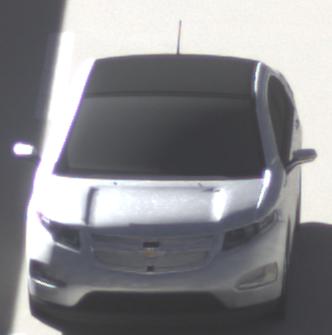
Make: Chevrolet
Model: Volt
Detailed model: Volt
Model produced from: 2011/11
Model produced until: 2014/08
Doors: 5
Color: white
Road condition: dry road
Daytime: morning or afternoon
Contrast: high contrast